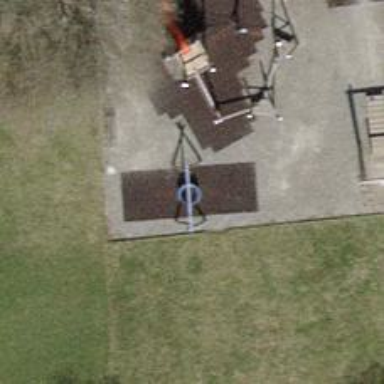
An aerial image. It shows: Playground featuring basket swing.